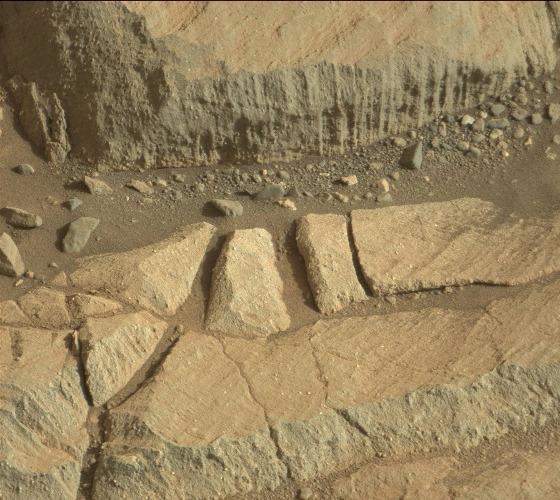
Terrain classes present: Bedrock, Gravel / Sand / Soil, Rock